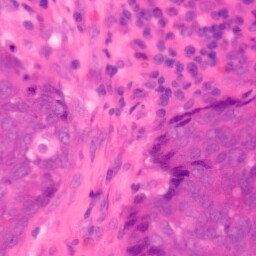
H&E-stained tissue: Colon